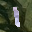
Label: 1